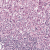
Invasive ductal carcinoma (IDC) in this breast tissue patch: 1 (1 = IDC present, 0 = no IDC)